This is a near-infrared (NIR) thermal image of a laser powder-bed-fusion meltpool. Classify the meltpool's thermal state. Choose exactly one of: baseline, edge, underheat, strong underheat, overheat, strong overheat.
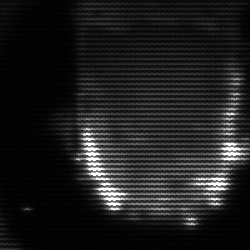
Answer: baseline